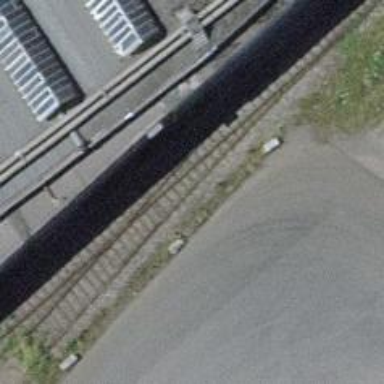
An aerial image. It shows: Railway switch.